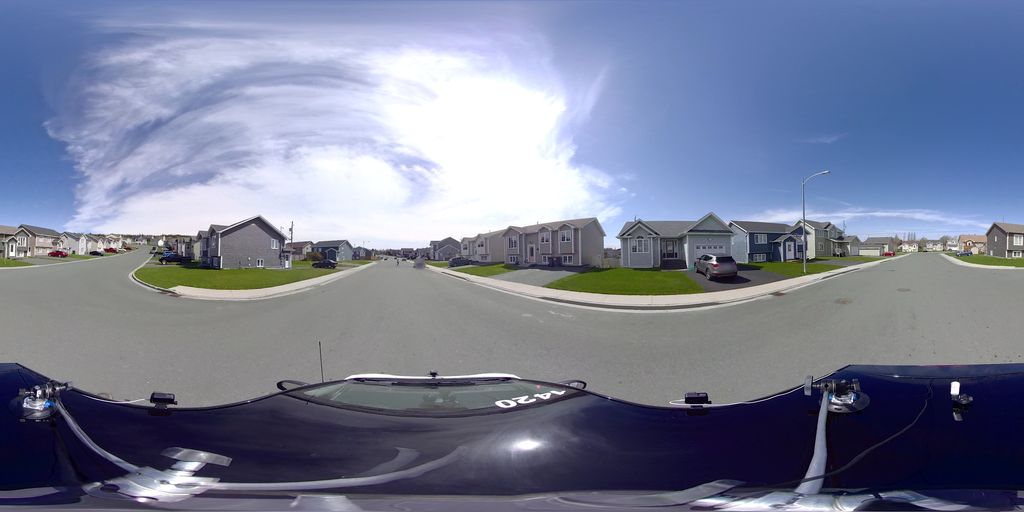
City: st_johns